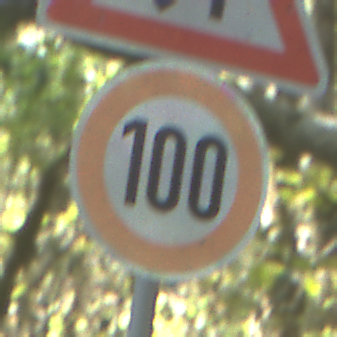
Verkehrszeichen: Geschwindigkeit100
Zusatzzeichen oben: Gegenverkehr
Umgebung: Outdoor, Nature
Tageszeit: Midday
Wetter: Clear
Licht: Natural
Jahreszeit: NotSpecified
Kontrast: LowContrast